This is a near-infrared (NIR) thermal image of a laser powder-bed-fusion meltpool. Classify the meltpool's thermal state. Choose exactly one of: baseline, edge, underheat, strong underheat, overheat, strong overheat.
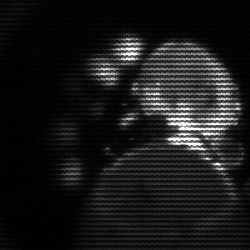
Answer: edge